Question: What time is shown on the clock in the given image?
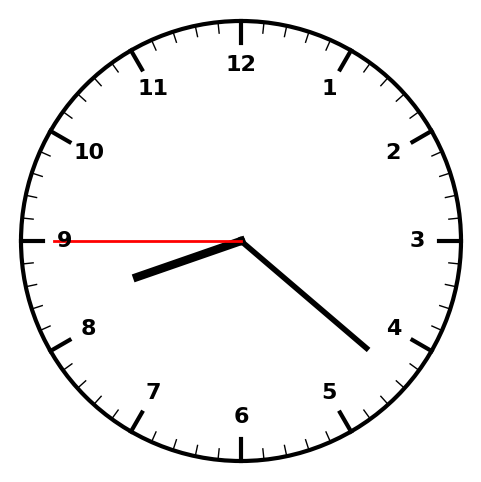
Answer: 08:21:45